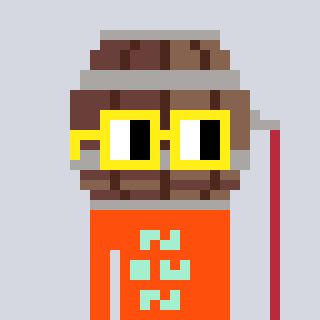
a pixel art character with square yellow glasses, a wine barrel-shaped head and a orange-colored body on a cool background